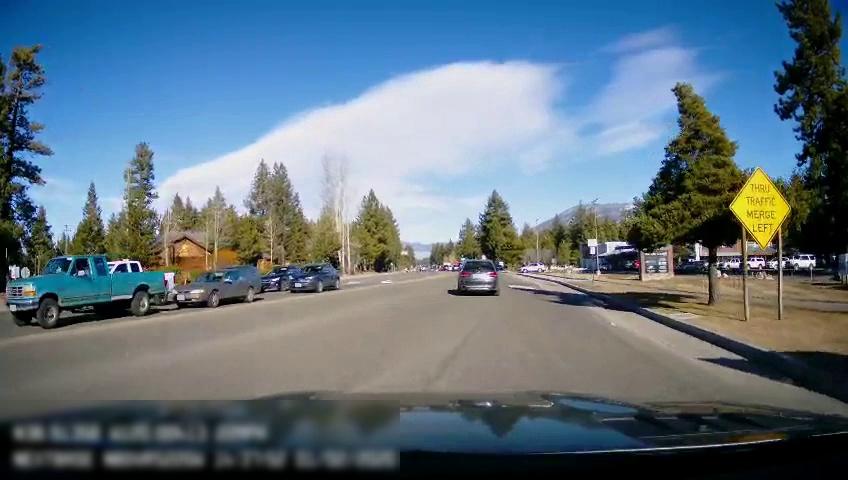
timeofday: Day
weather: Sunny
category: Drivable Space
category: Vehicles | Truck
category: Vehicles | Truck
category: Vehicles | Car
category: Vehicles | Car
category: Vehicles | SUV
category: Vehicles | SUV
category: Vehicles | SUV
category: Vehicles | Truck
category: Vehicles | SUV
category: Vehicles | Car
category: Vehicles | SUV
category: Vehicles | SUV
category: Vehicles | SUV
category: Vehicles | SUV
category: Lanes | Opposite Lane
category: Traffic | Signs